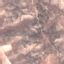
Label: HerbaceousVegetation